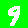
Digit: 9